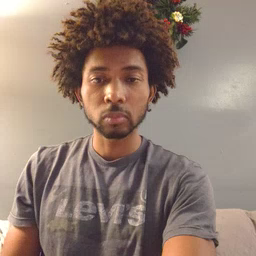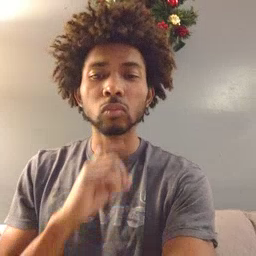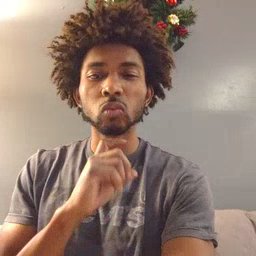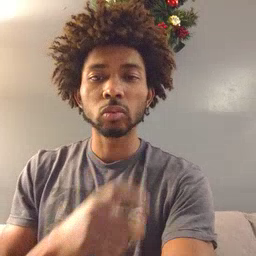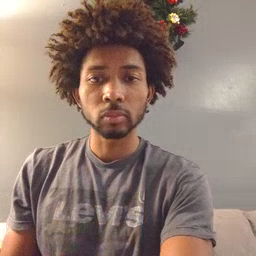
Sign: garbage